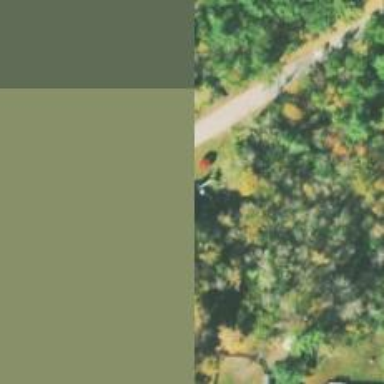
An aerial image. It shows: Driveway leading to service road.